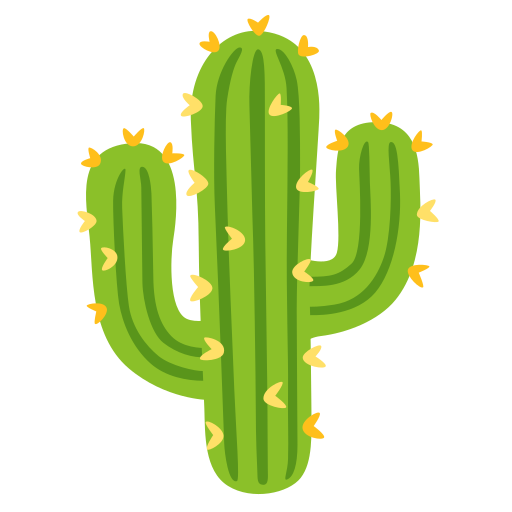
Emoji: 🌵